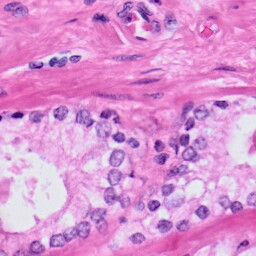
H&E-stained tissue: Prostate